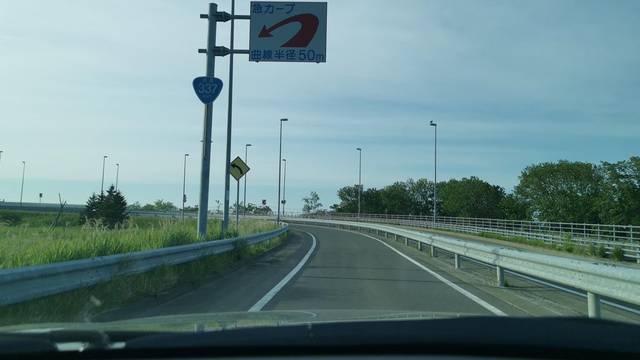
Region: Japan
Coordinates: 43.116, 141.588